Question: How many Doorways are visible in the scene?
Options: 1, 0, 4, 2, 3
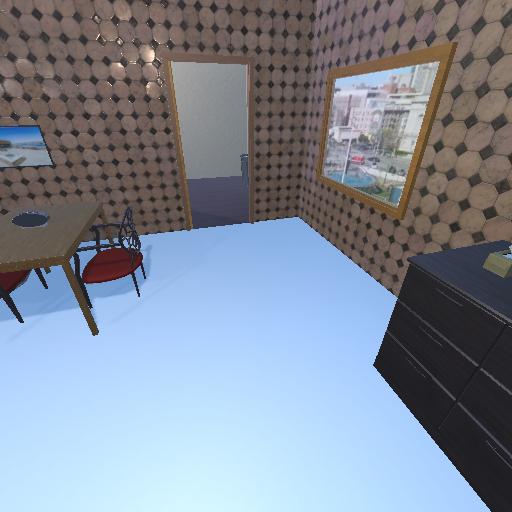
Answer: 1